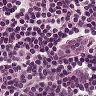
Metastatic tissue present: no